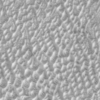
Label: not_dusty